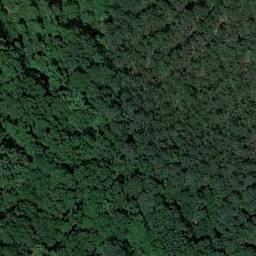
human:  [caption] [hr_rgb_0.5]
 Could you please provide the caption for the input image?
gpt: The forest is full of green trees .

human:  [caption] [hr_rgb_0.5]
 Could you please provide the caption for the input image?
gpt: There are several rows of houses in this forest .

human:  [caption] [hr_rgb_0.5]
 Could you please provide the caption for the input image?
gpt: Many green trees are in a forest .

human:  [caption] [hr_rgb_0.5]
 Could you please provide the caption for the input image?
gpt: The forest has a lot of dense dark green trees .

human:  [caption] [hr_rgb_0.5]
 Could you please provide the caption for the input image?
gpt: A dense forest with many green trees .